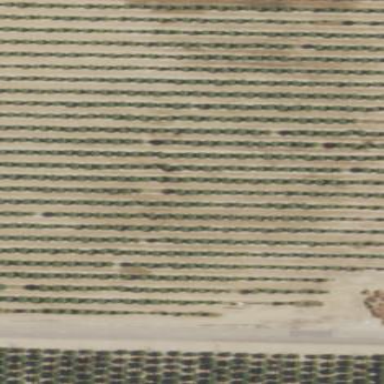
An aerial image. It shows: Vineyard.